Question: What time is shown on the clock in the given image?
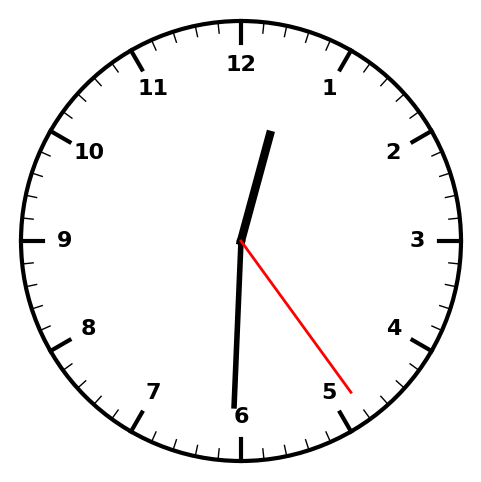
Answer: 12:30:24